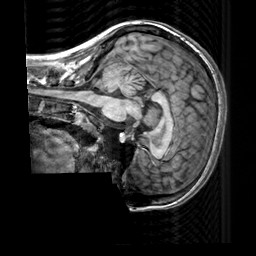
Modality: T1w
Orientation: sagittal
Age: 27
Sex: female
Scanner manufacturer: siemens
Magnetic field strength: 3 T
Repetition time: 2.3 s
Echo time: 0.00303 s